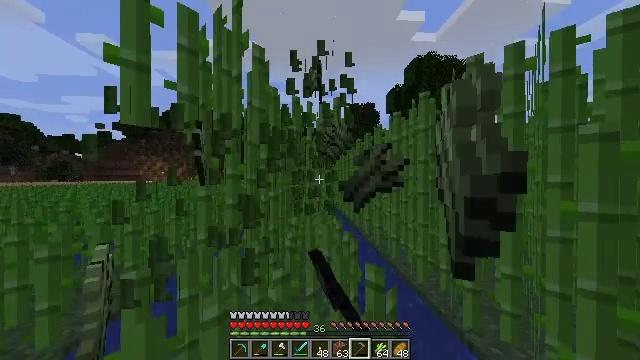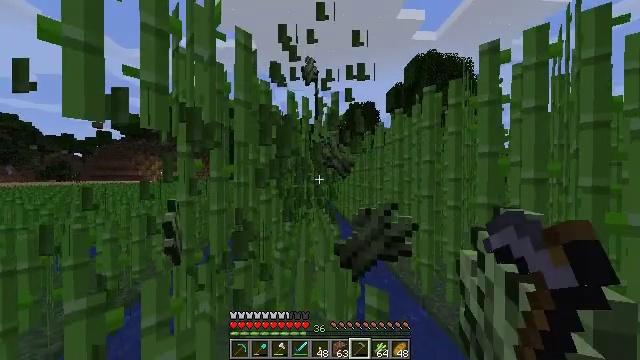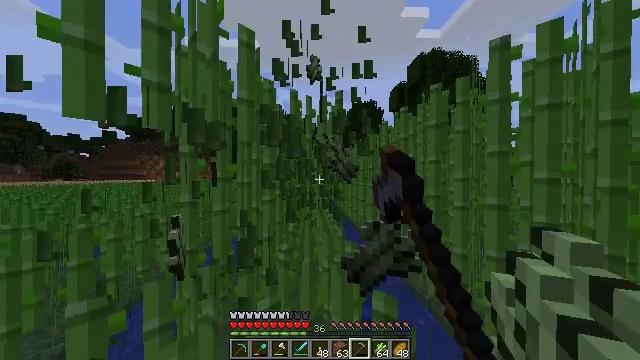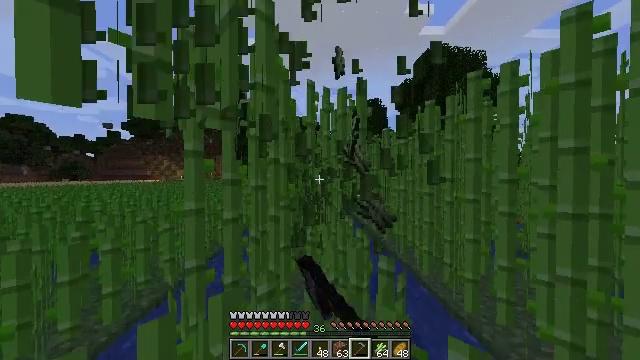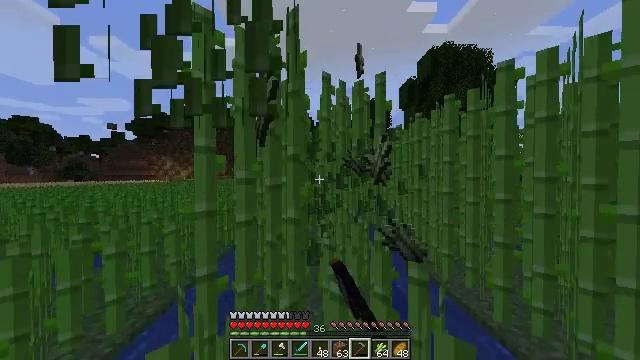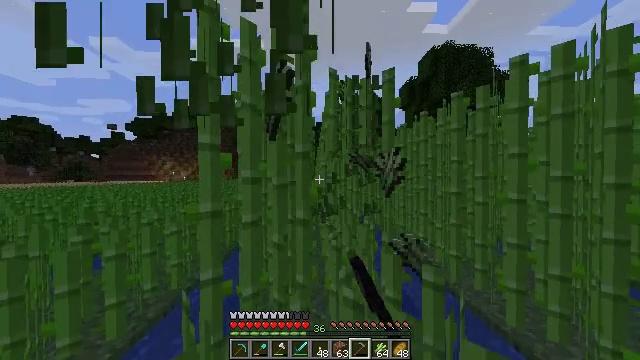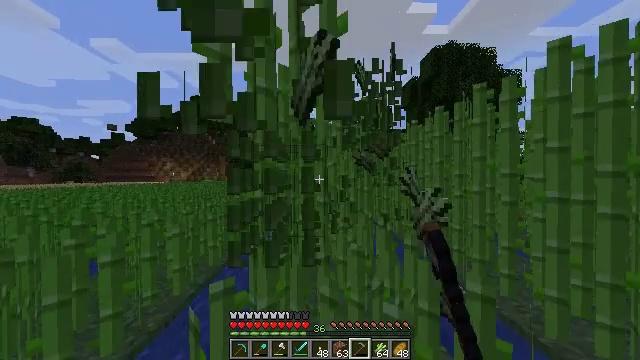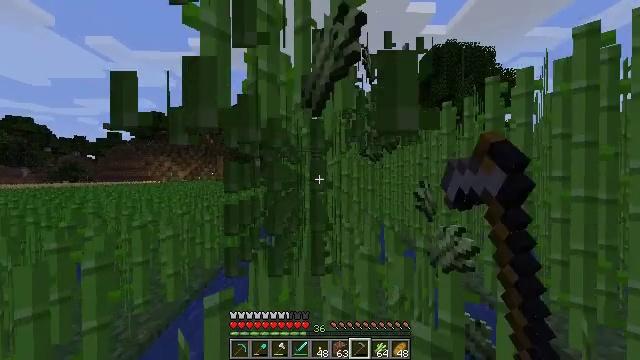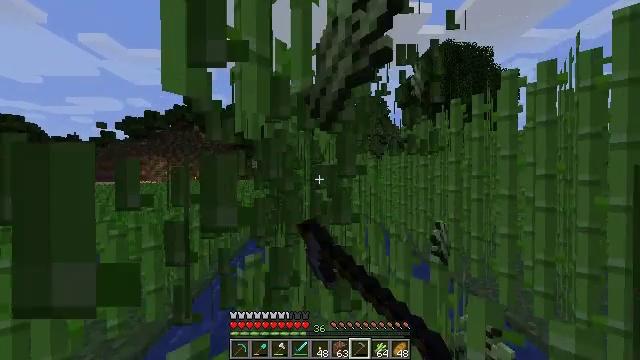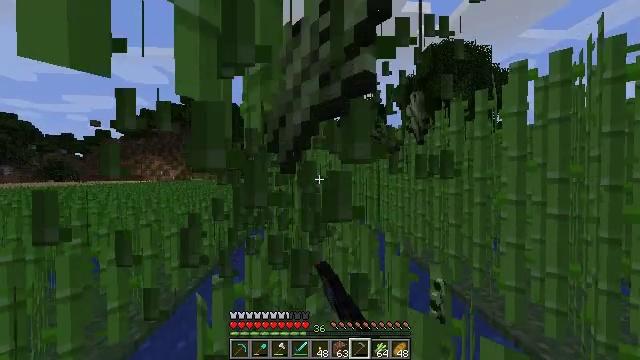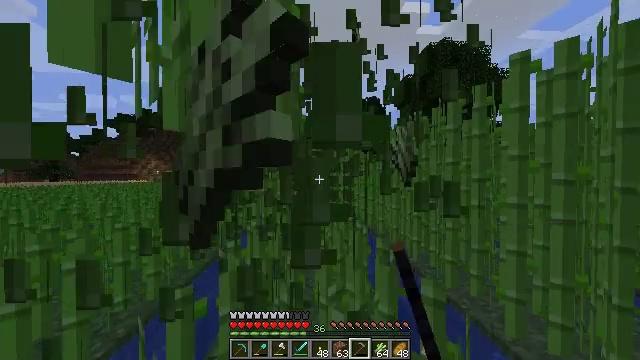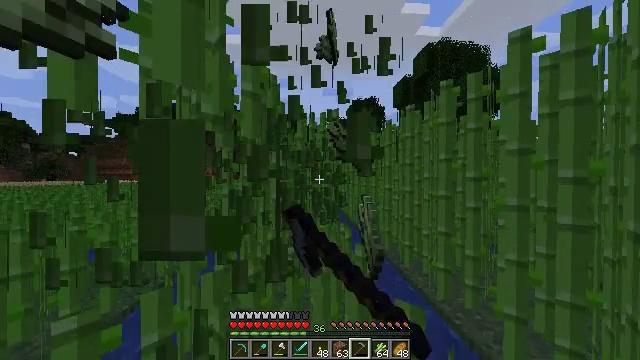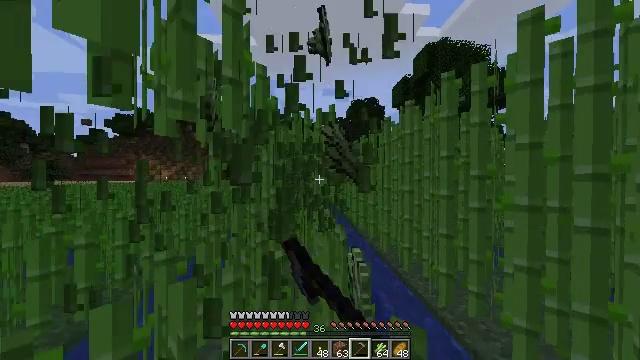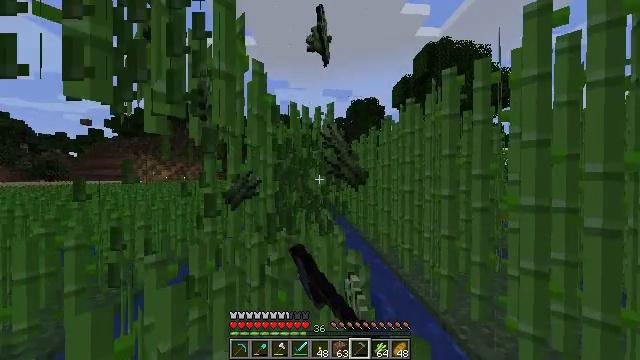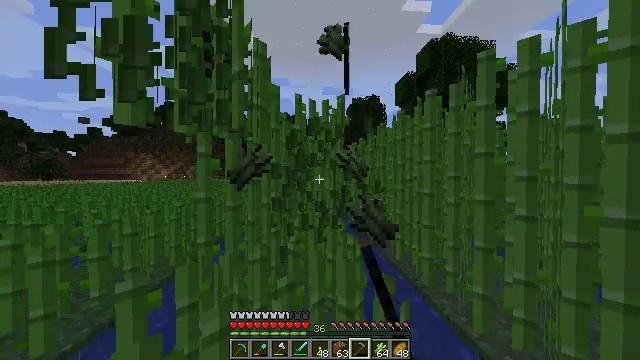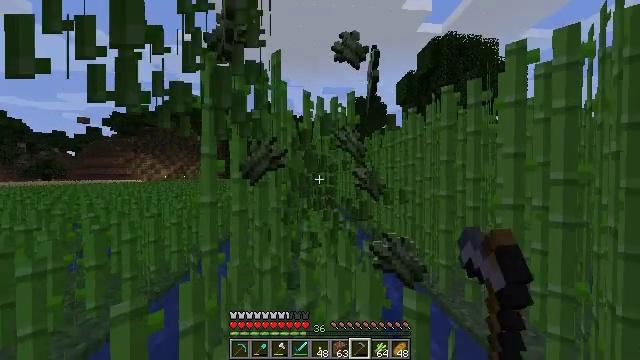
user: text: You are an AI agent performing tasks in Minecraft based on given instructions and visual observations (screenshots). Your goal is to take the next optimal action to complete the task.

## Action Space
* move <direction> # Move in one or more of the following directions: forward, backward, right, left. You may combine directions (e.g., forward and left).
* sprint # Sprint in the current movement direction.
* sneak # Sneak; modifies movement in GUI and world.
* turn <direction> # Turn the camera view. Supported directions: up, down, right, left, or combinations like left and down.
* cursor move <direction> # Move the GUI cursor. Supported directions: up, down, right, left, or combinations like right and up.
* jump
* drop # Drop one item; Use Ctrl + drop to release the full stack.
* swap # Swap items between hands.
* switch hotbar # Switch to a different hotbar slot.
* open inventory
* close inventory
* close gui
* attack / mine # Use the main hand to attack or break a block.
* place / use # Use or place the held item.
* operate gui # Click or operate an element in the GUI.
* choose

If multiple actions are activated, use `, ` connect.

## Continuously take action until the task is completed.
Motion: motion action
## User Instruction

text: Mine the sugar cane near rivers.
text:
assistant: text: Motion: move forward and move left, sprint, attack / mine
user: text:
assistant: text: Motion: move forward and move left, sprint, attack / mine
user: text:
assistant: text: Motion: move forward and move left, sprint, attack / mine
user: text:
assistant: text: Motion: move forward and move left, sprint, attack / mine
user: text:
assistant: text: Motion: move forward and move left, sprint, attack / mine
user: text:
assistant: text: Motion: move forward, sprint, attack / mine
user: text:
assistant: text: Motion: move forward, sprint, attack / mine
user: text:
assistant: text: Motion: move forward and move right, sprint, attack / mine
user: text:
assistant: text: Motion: move forward and move right, sprint, attack / mine
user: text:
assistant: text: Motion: move forward and move right, sprint, attack / mine
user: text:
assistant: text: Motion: move forward and move right, sprint, attack / mine
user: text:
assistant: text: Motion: move forward and move right, sprint, attack / mine
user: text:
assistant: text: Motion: move forward and move left, sprint, attack / mine
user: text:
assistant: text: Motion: move forward and move left, sprint, attack / mine
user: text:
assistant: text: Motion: move forward and move left, sprint, attack / mine
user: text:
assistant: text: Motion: move forward and move left, sprint, attack / mine
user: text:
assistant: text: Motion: move forward, sprint, attack / mine
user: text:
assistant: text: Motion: move forward, sprint, attack / mine
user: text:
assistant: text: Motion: move forward, sprint, attack / mine
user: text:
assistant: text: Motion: move forward, sprint, attack / mine
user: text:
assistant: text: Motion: move forward, sprint, attack / mine
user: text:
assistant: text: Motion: move forward and move right, sprint, attack / mine
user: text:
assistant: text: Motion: move forward and move right, sprint, turn right, attack / mine
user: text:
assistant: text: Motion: move forward and move right, sprint, turn right, attack / mine
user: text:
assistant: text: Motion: move forward and move right, sprint, attack / mine
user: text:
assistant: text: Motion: move forward and move right, sprint, attack / mine
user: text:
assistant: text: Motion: move forward and move left, sprint, attack / mine
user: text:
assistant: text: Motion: move forward and move left, sprint, turn left, attack / mine
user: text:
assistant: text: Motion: move forward and move left, sprint, turn left, attack / mine
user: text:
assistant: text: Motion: move forward and move left, sprint, turn left, attack / mine